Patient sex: M
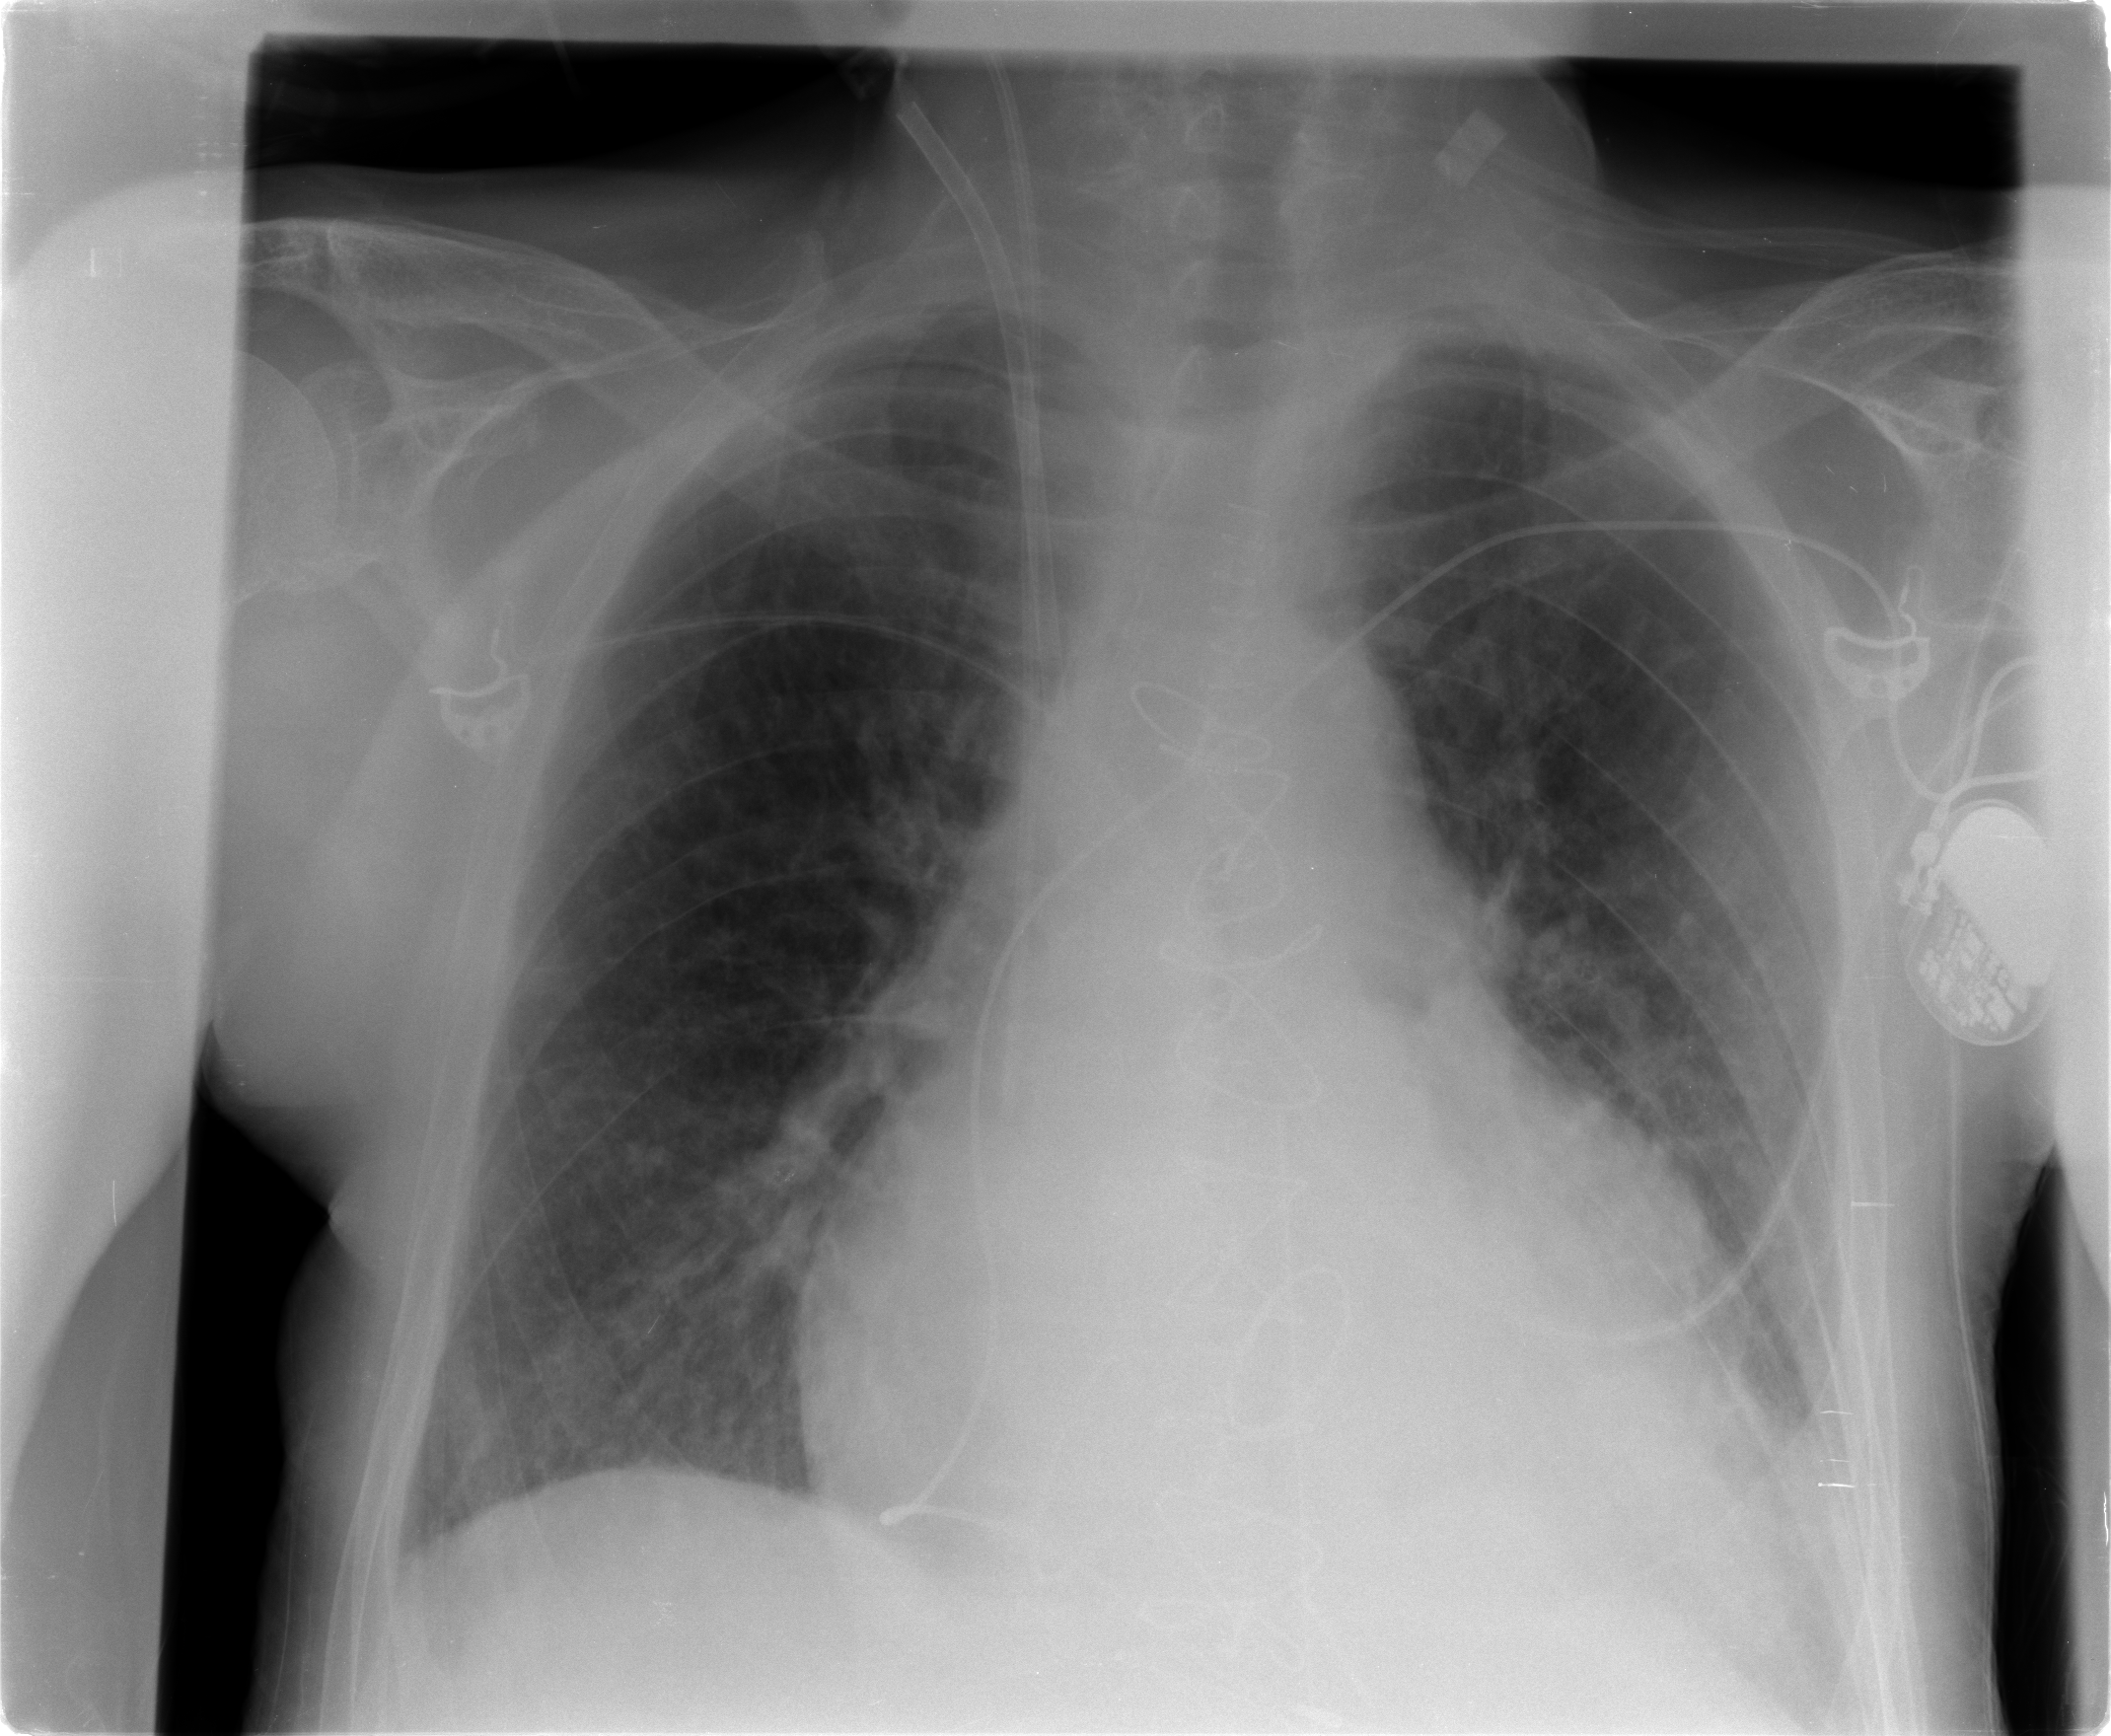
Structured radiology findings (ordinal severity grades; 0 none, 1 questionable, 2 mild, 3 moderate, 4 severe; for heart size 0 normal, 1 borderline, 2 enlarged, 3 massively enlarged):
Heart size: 2
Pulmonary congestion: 0
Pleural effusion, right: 0
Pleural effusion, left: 2
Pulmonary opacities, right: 0
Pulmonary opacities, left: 2
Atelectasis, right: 0
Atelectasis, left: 1